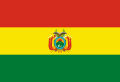
Flag of Bolivia